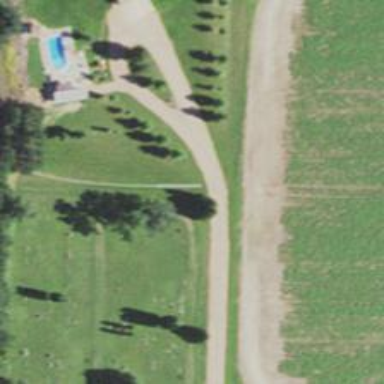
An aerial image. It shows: Driveway leading to service road.